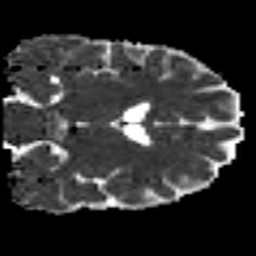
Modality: MD
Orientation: coronal
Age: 30
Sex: male
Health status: ill
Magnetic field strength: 3 T
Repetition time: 8.4 s
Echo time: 0.0926 s